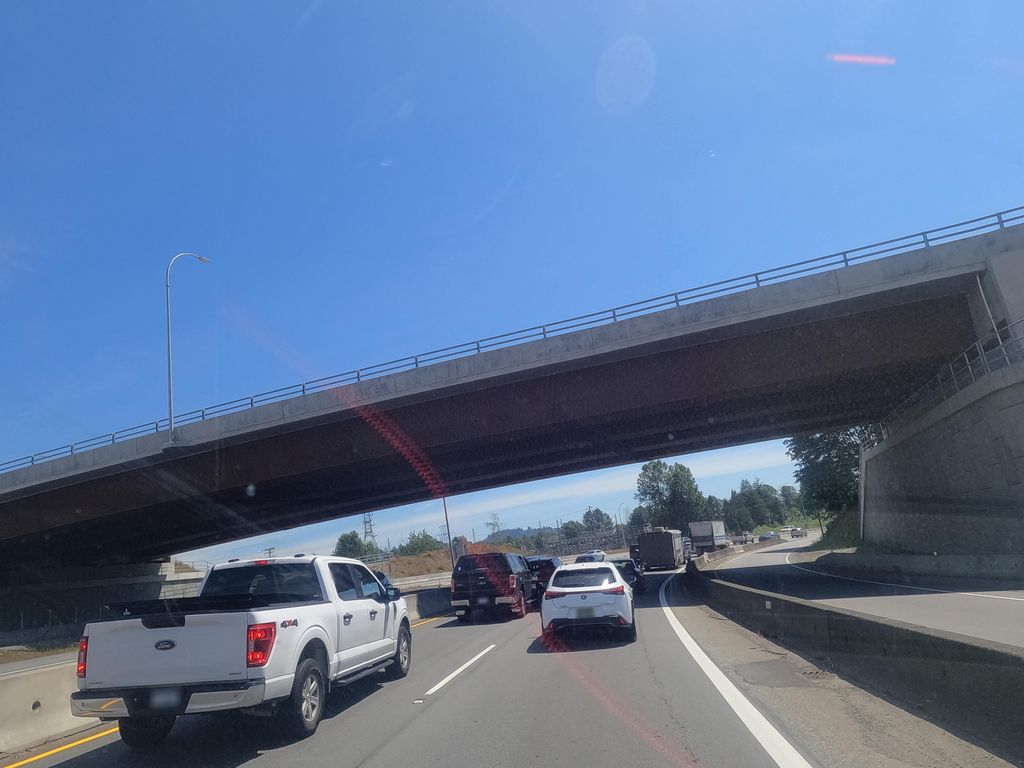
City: vancouver